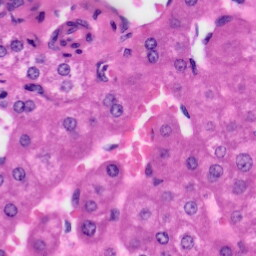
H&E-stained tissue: Liver